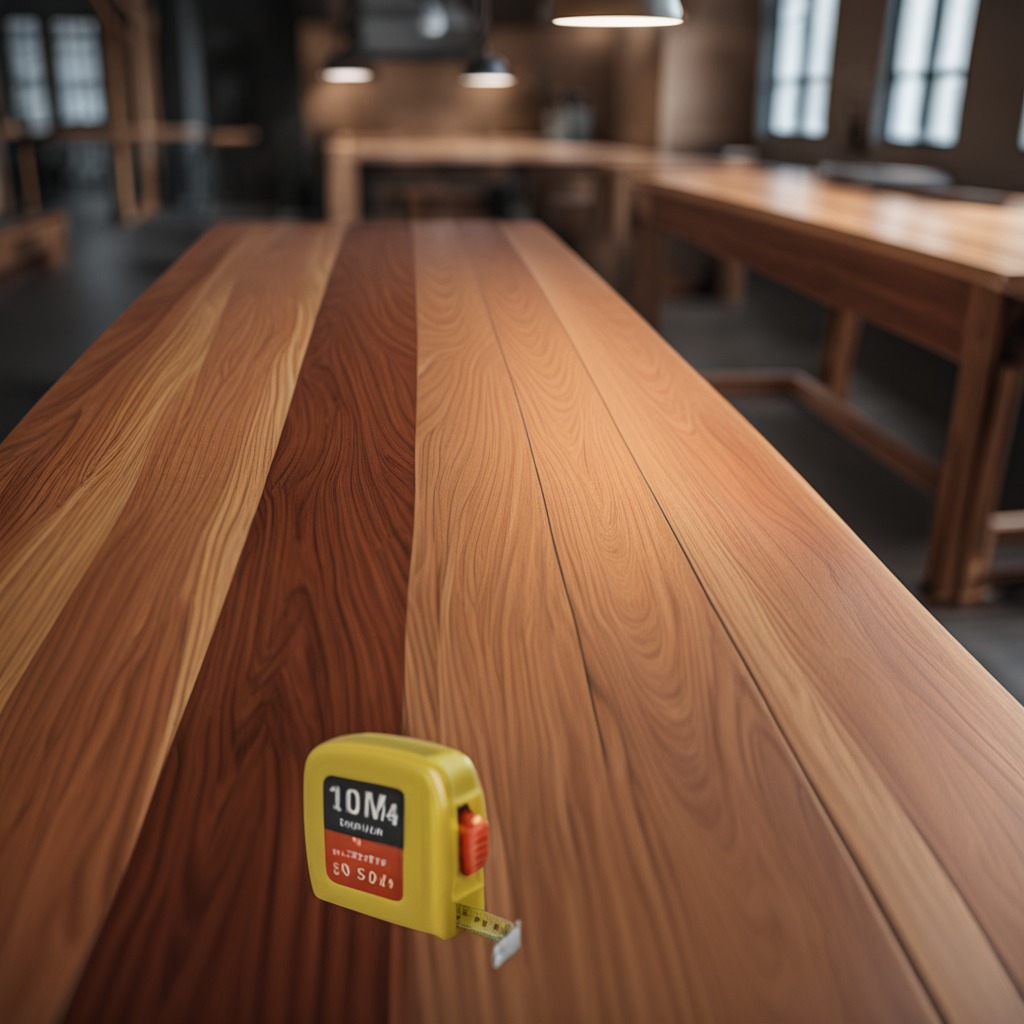
A measuring tape is lying on the wooden table in the carpentry studio.